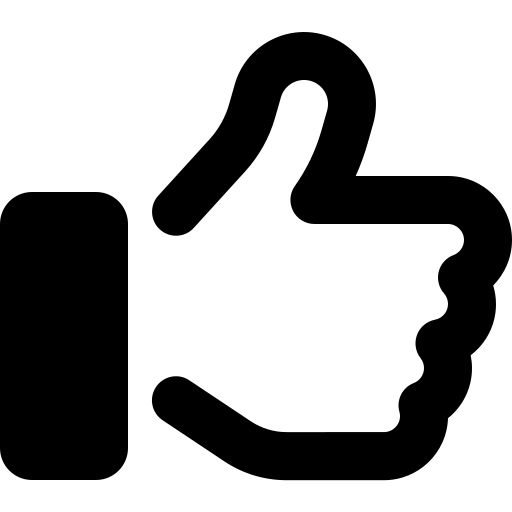
Tags: icon, FontAwesome, fa-icon, outline, thumbs, up